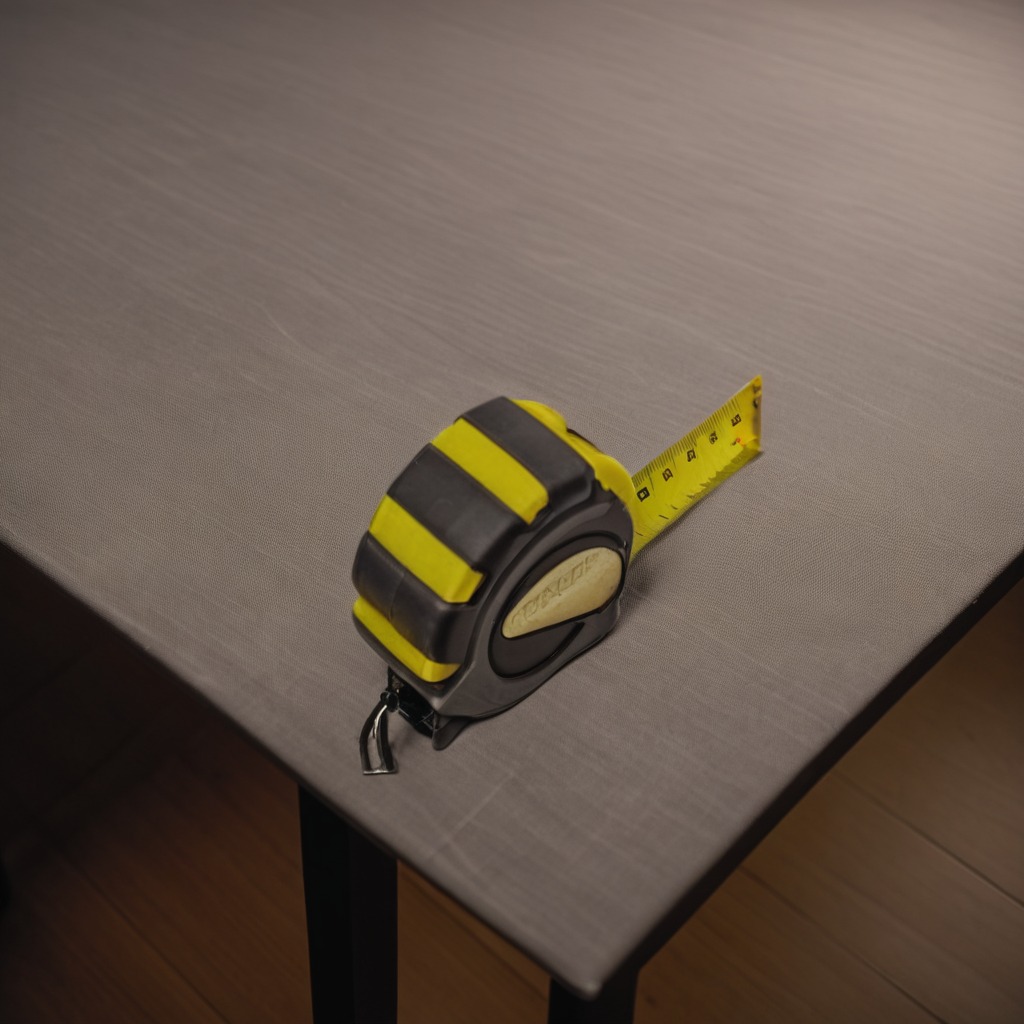
A measuring tape lies on the wooden table.